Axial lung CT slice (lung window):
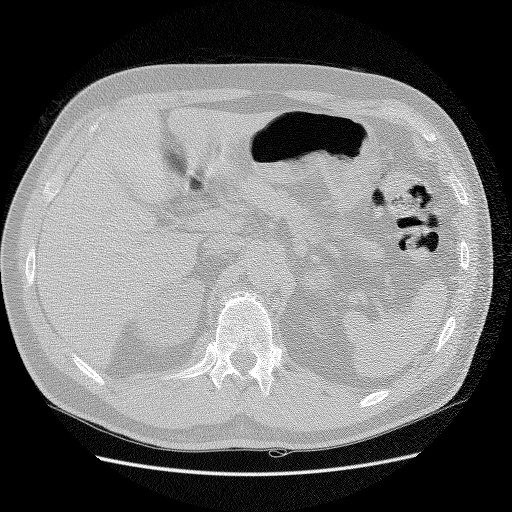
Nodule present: no